Question: I'm doing a project in Protege on the ontology related to the university problem.
I have some classes and object properties relations between them:

As depicted, there are several classes and relations. My issue is, how (and where) to write the condition to obtain the automatic inference that, if all blue-arrow relations are satisfied by the individual, the red-arrow relation must be also satisfied (thus it is inferred then by the reasoner)?
I will appreciate any help!
Thanks.
Hubert
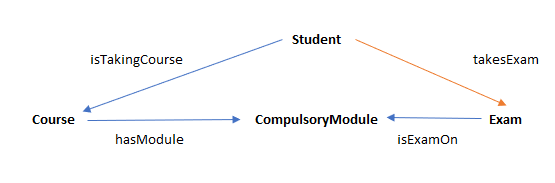
Answer: Use SWRL. On the SWRL tab, type the following:
Use property chains and inverse properties. In the Description view, declare 'takesExam' to be a property of: